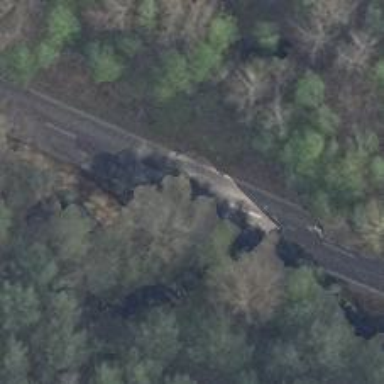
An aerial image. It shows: Tertiary road with asphalt surface.